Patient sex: M
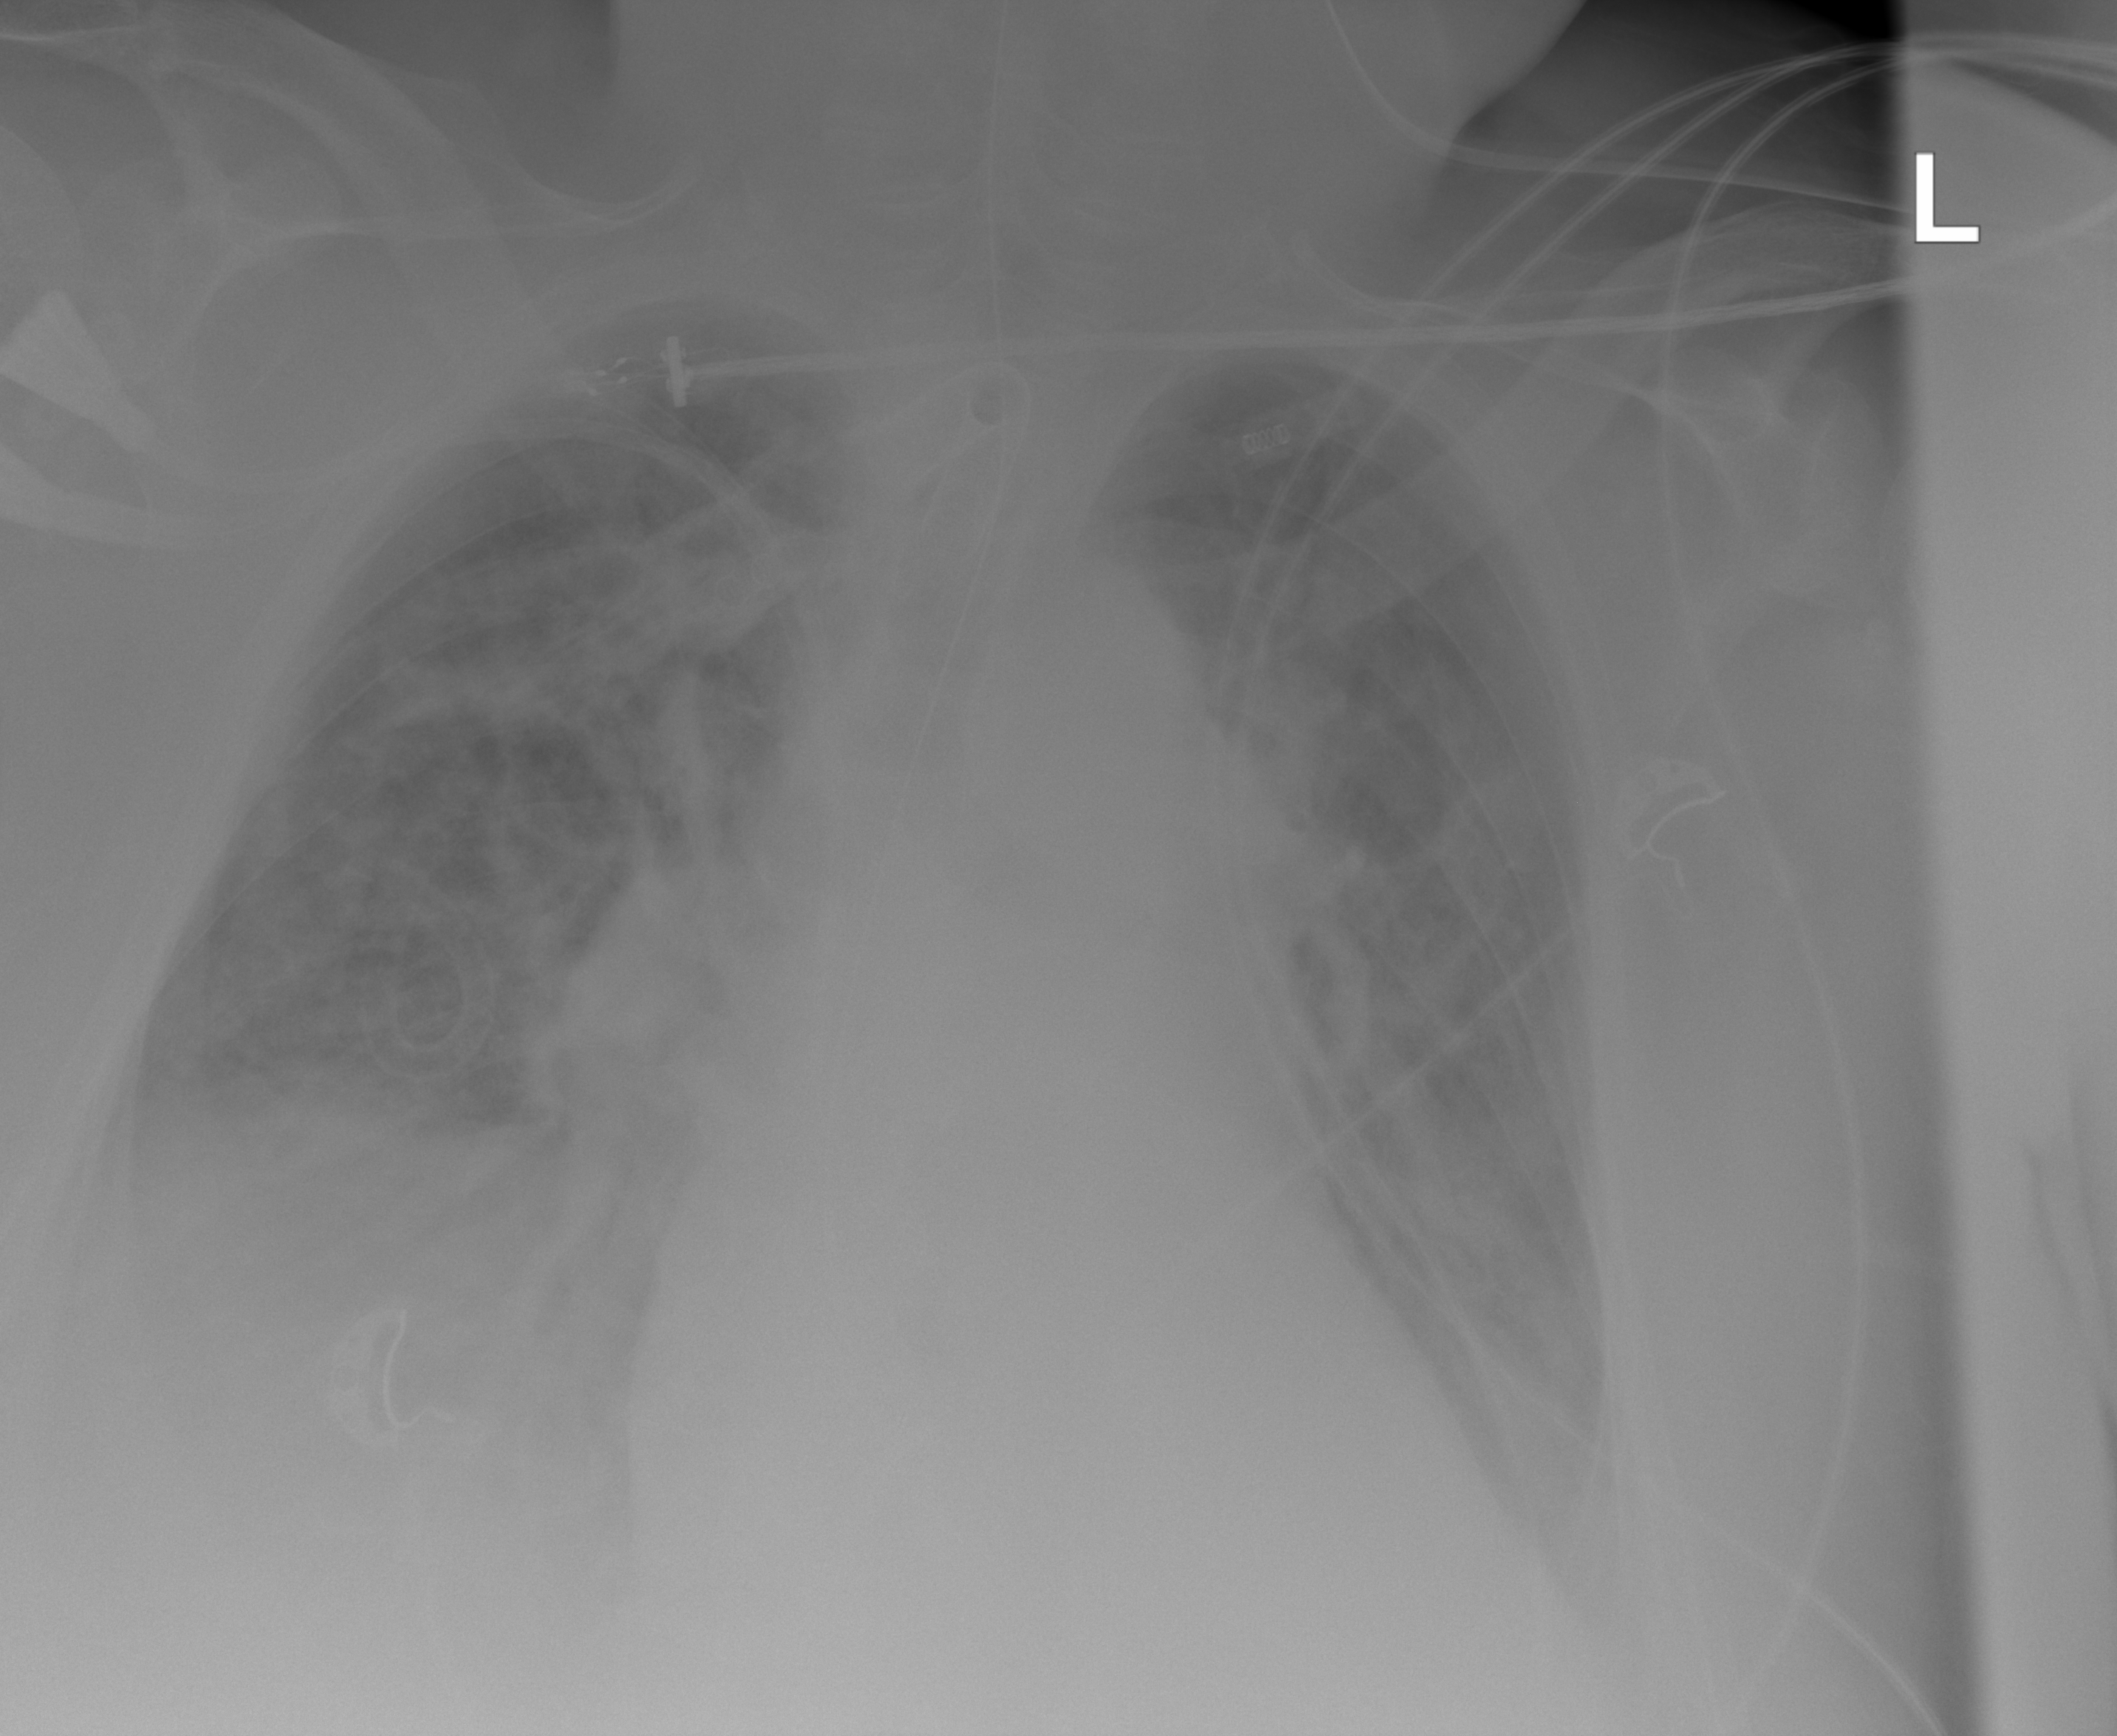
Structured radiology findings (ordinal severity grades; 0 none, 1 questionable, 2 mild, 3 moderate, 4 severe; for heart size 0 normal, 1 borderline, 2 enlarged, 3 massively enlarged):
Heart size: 2
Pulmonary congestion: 3
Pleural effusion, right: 2
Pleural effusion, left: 2
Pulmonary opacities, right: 2
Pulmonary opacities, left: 2
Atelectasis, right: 2
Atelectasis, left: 2